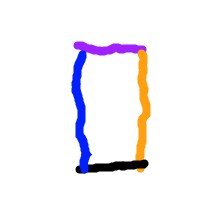
Shape: rectangle